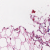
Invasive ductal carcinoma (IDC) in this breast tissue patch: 0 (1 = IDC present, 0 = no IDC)